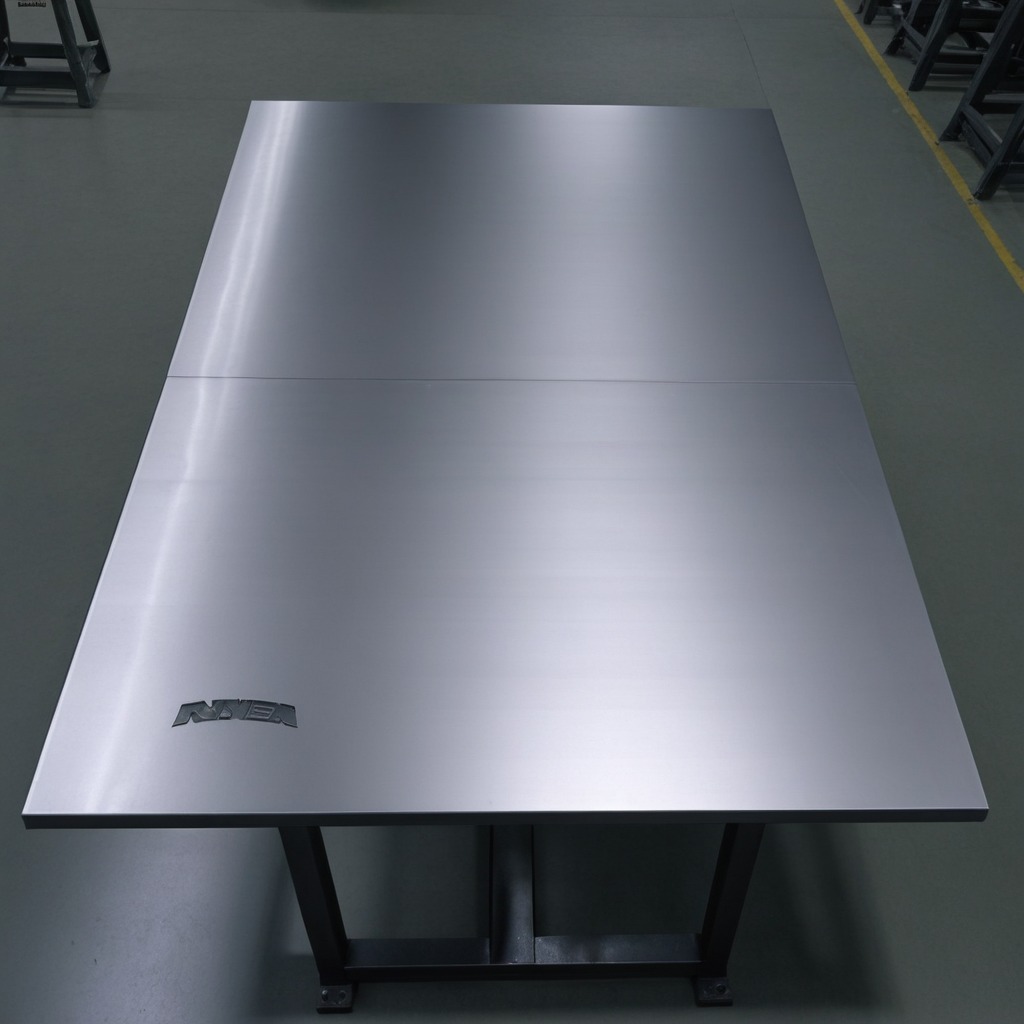
A utility knife lies on the tabletop.